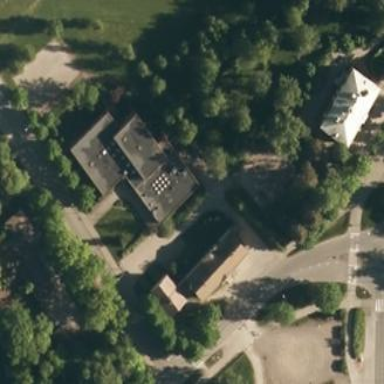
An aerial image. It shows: Community centre building.